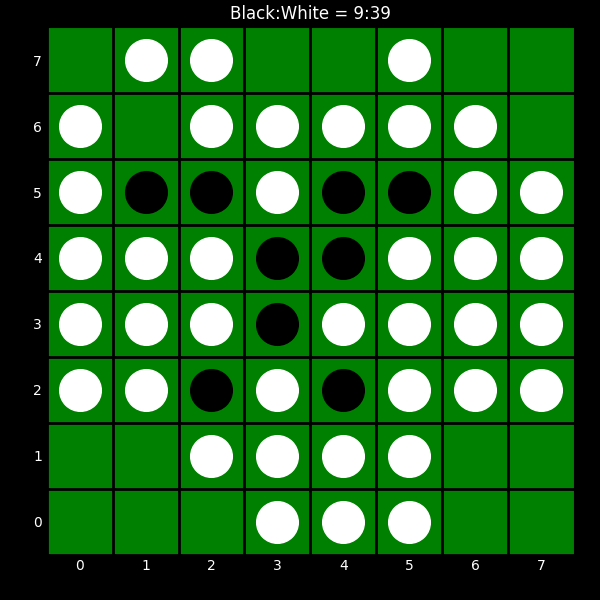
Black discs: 9
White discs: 39